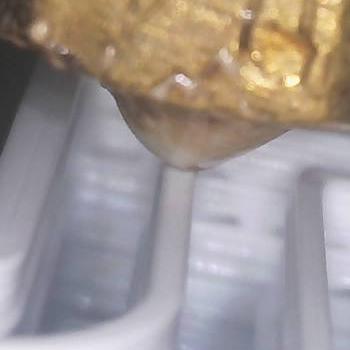
Flow rate: 105%